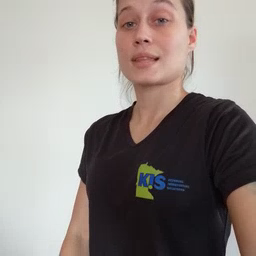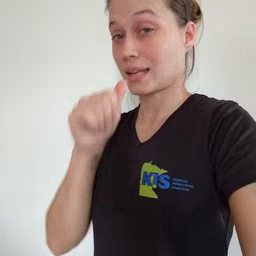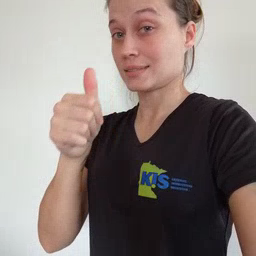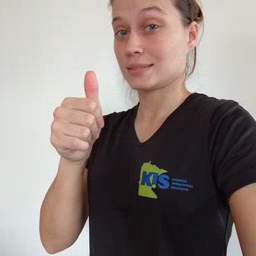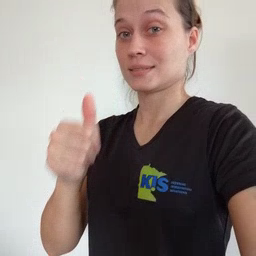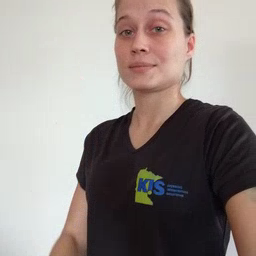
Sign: nuts